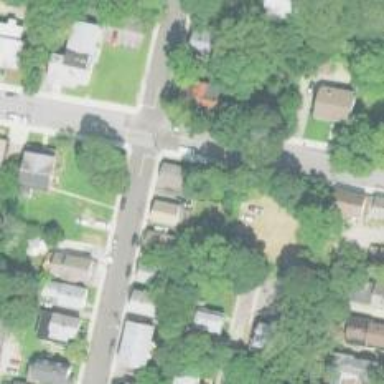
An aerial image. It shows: Residential driveway used as service road.